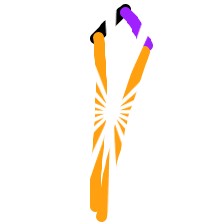
Shape: kite